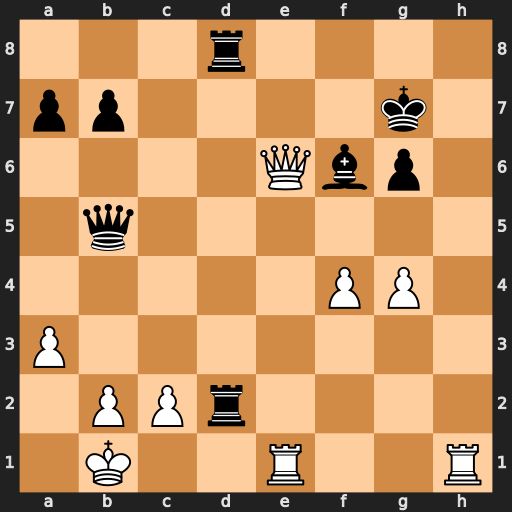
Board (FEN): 3r4/pp4k1/4Qbp1/1q6/5PP1/P7/1PPr4/1K2R2R
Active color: w
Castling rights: -
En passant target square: -
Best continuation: Rh7+ Kxh7 Qf7+ Bg7 Rh1+ Qh5 gxh5 Rd1+ Rxd1